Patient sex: M
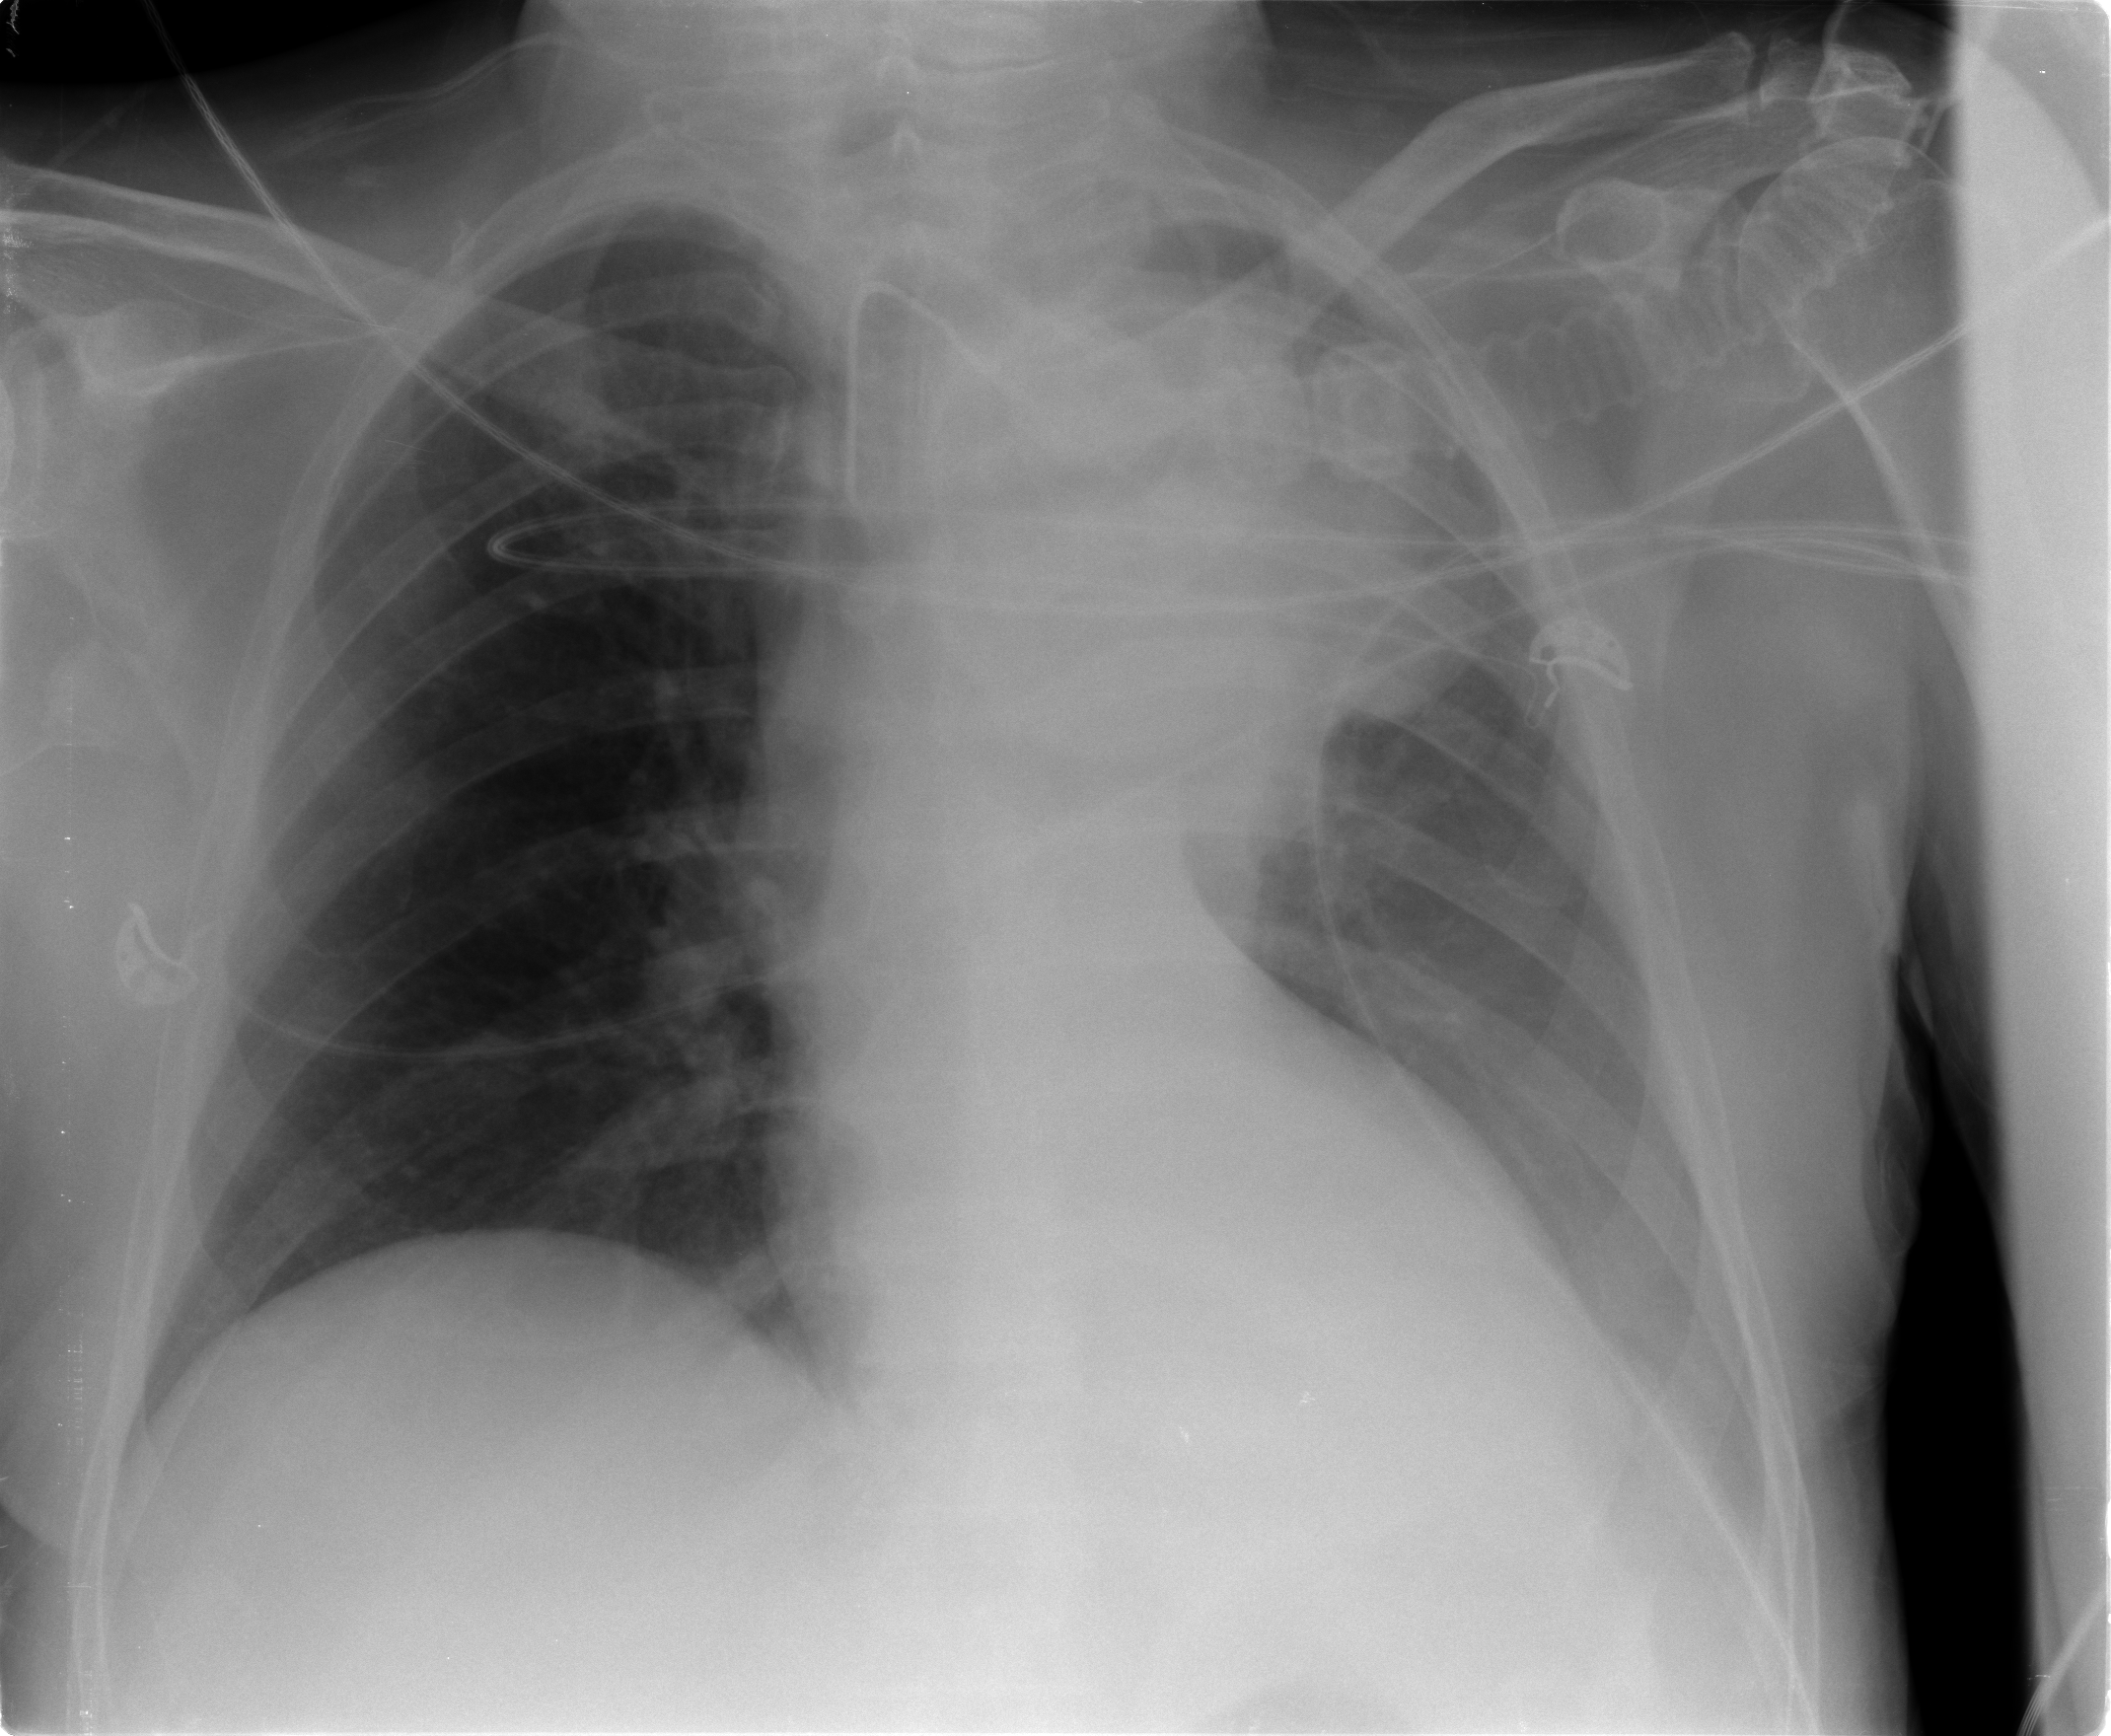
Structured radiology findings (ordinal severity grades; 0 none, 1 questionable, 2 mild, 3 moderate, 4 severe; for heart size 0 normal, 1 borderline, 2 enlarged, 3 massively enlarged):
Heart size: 0
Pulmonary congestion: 2
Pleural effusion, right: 0
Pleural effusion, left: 2
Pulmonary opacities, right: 0
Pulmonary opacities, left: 0
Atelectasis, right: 0
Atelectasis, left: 3